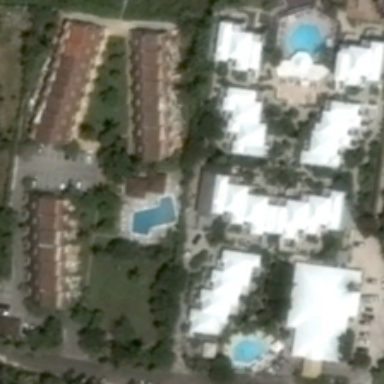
A lot of trees were planted around the house .